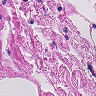
Metastatic tissue present: no